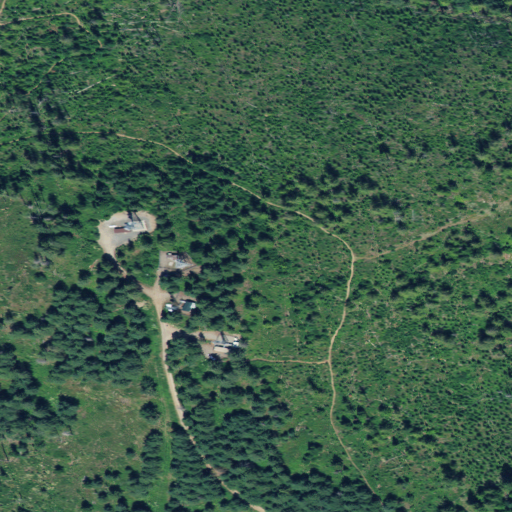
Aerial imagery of mountain in Idaho named Little Blacktail Mountain containing evergreen forest, open development, mixed forest, and shrub